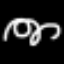
Label: squiggle